Platform: macOS
Application: Chrome
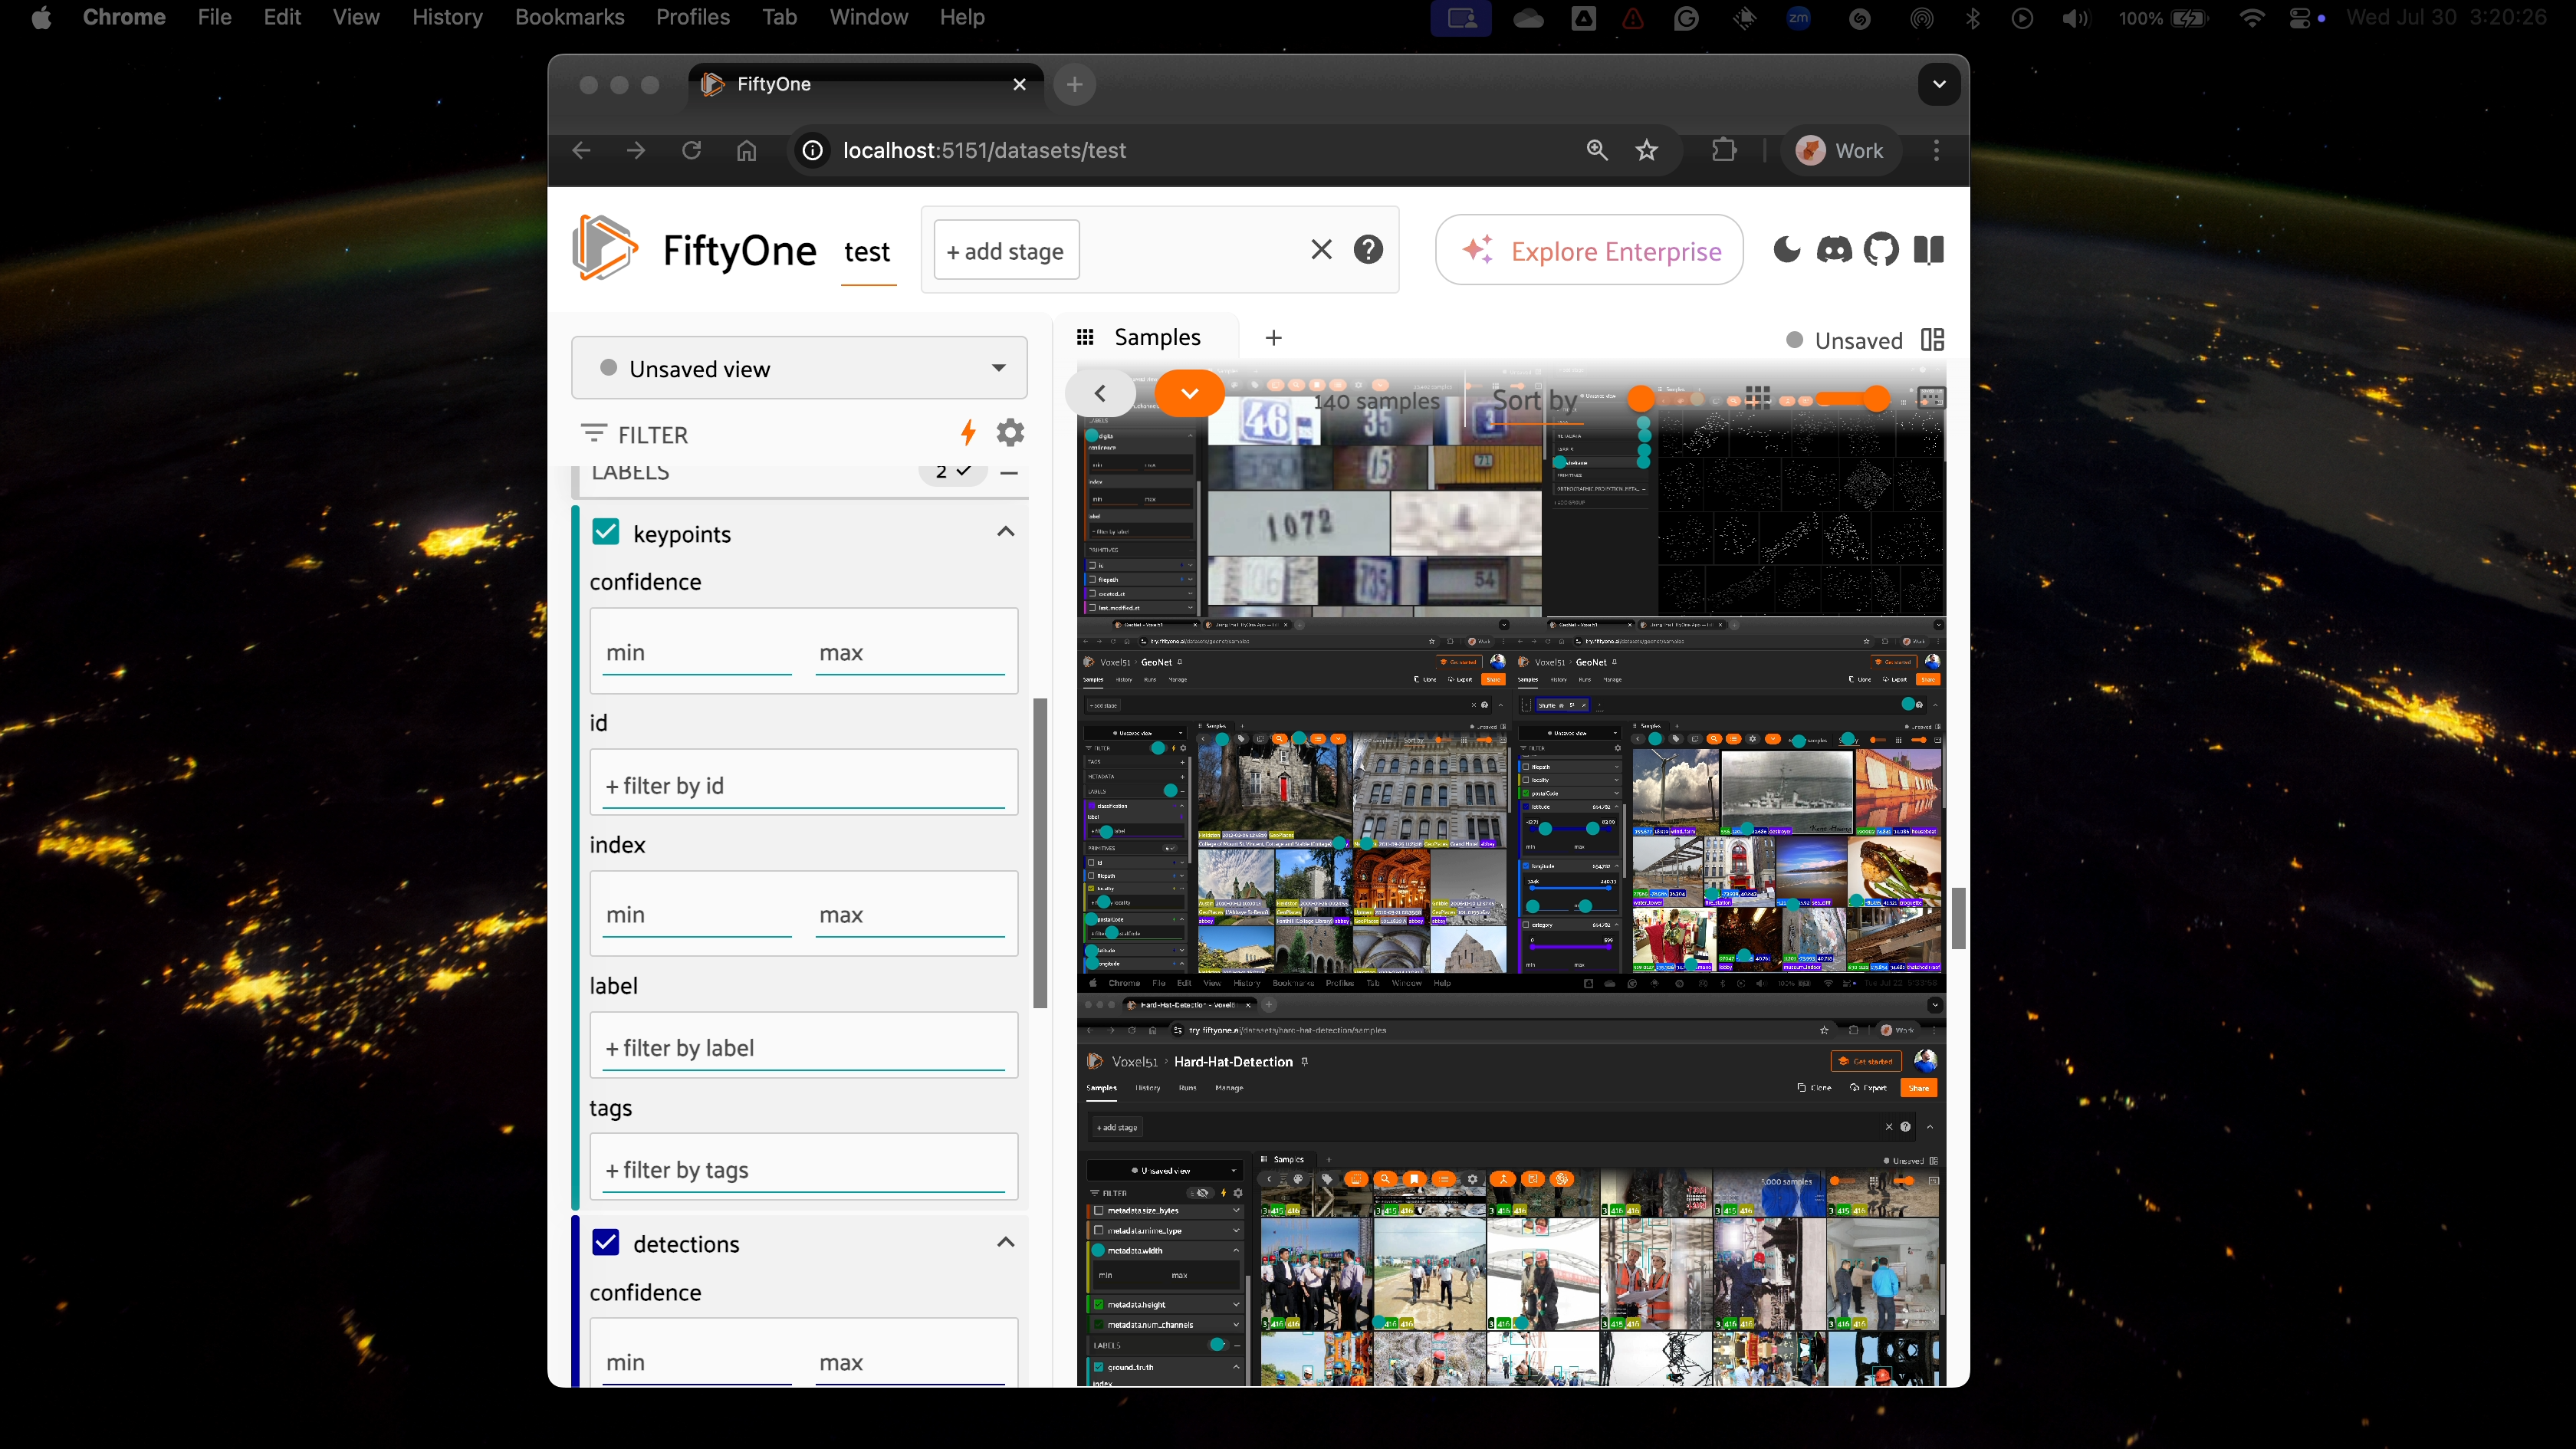
task_description: Scroll up on the sidebar
action_type: click
element_info: Slider
steps_since_start: 1

task_description: Scroll to the top of the sidebar
action_type: click
element_info: Slider
steps_since_start: 1

task_description: Scroll down on the sidebar
action_type: click
element_info: Slider
steps_since_start: 1

task_description: Scroll to the bottom of the sidebar
action_type: click
element_info: Slider
steps_since_start: 1

task_description: Scroll up on the samples panel
action_type: click
element_info: Slider
steps_since_start: 1

task_description: Scroll down on the samples panel
action_type: click
element_info: Slider
steps_since_start: 1
task_description: Locate the sidebar
action_type: hover
element_info: Menu Item
steps_since_start: 1

task_description: Locate the samples panel
action_type: hover
element_info: Menu Item
steps_since_start: 1

task_description: Open Select dataset menu
action_type: click
element_info: Menu Item
steps_since_start: 1

task_description: Locate the view bar
action_type: hover
element_info: Menu Item
steps_since_start: 1